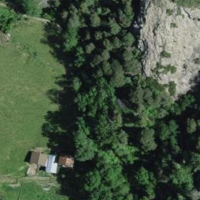
EUNIS habitat code: 45
Species observed at this site:
Orchis militaris
Cirsium arvense
Geranium sanguineum